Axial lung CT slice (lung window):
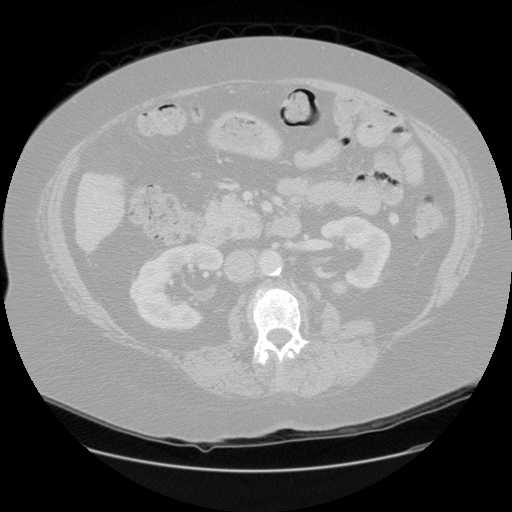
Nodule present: no